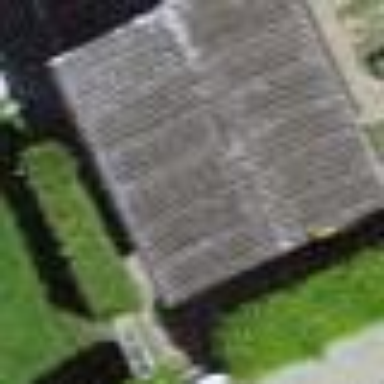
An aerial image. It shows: Allotment house.